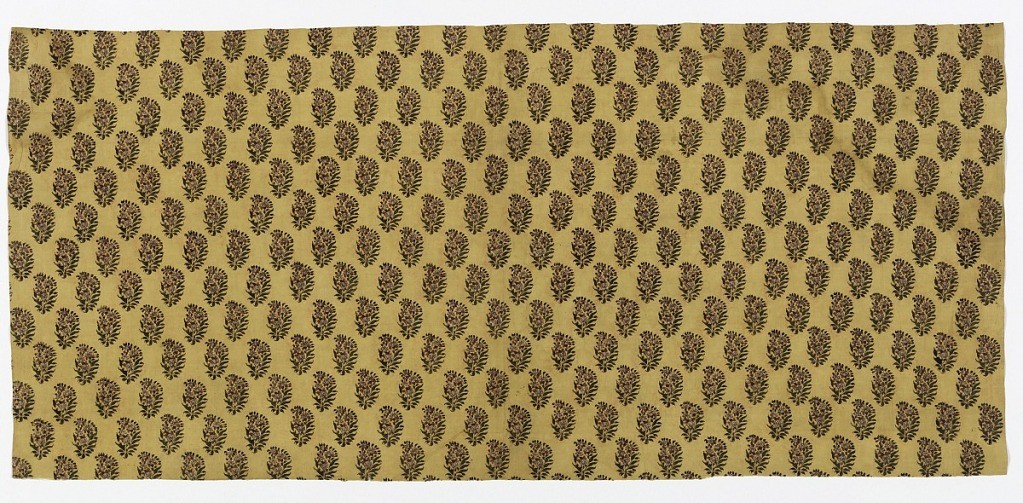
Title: Textile
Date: late 18th–early 19th century
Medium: cotton Technique: block printed
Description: Fragment of block printed cotton in green, brown and red on light brown ground. Pattern allover showing stylized floral bouquet.